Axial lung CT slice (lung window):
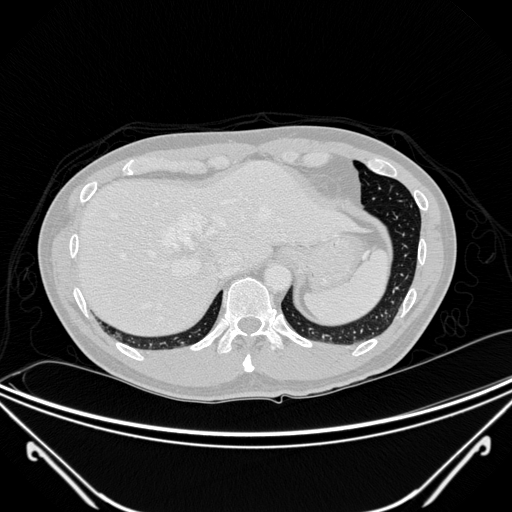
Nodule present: no